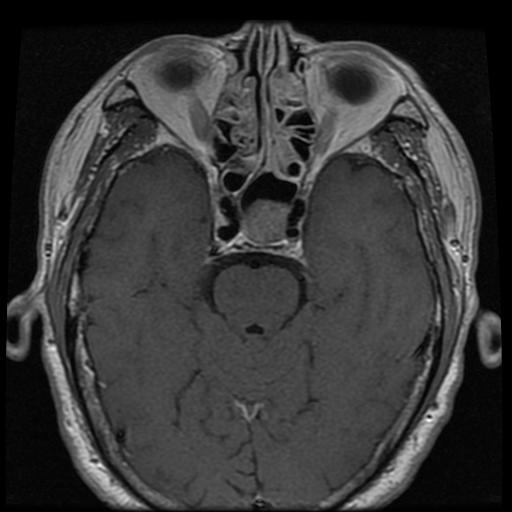
Label: pituitary